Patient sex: M
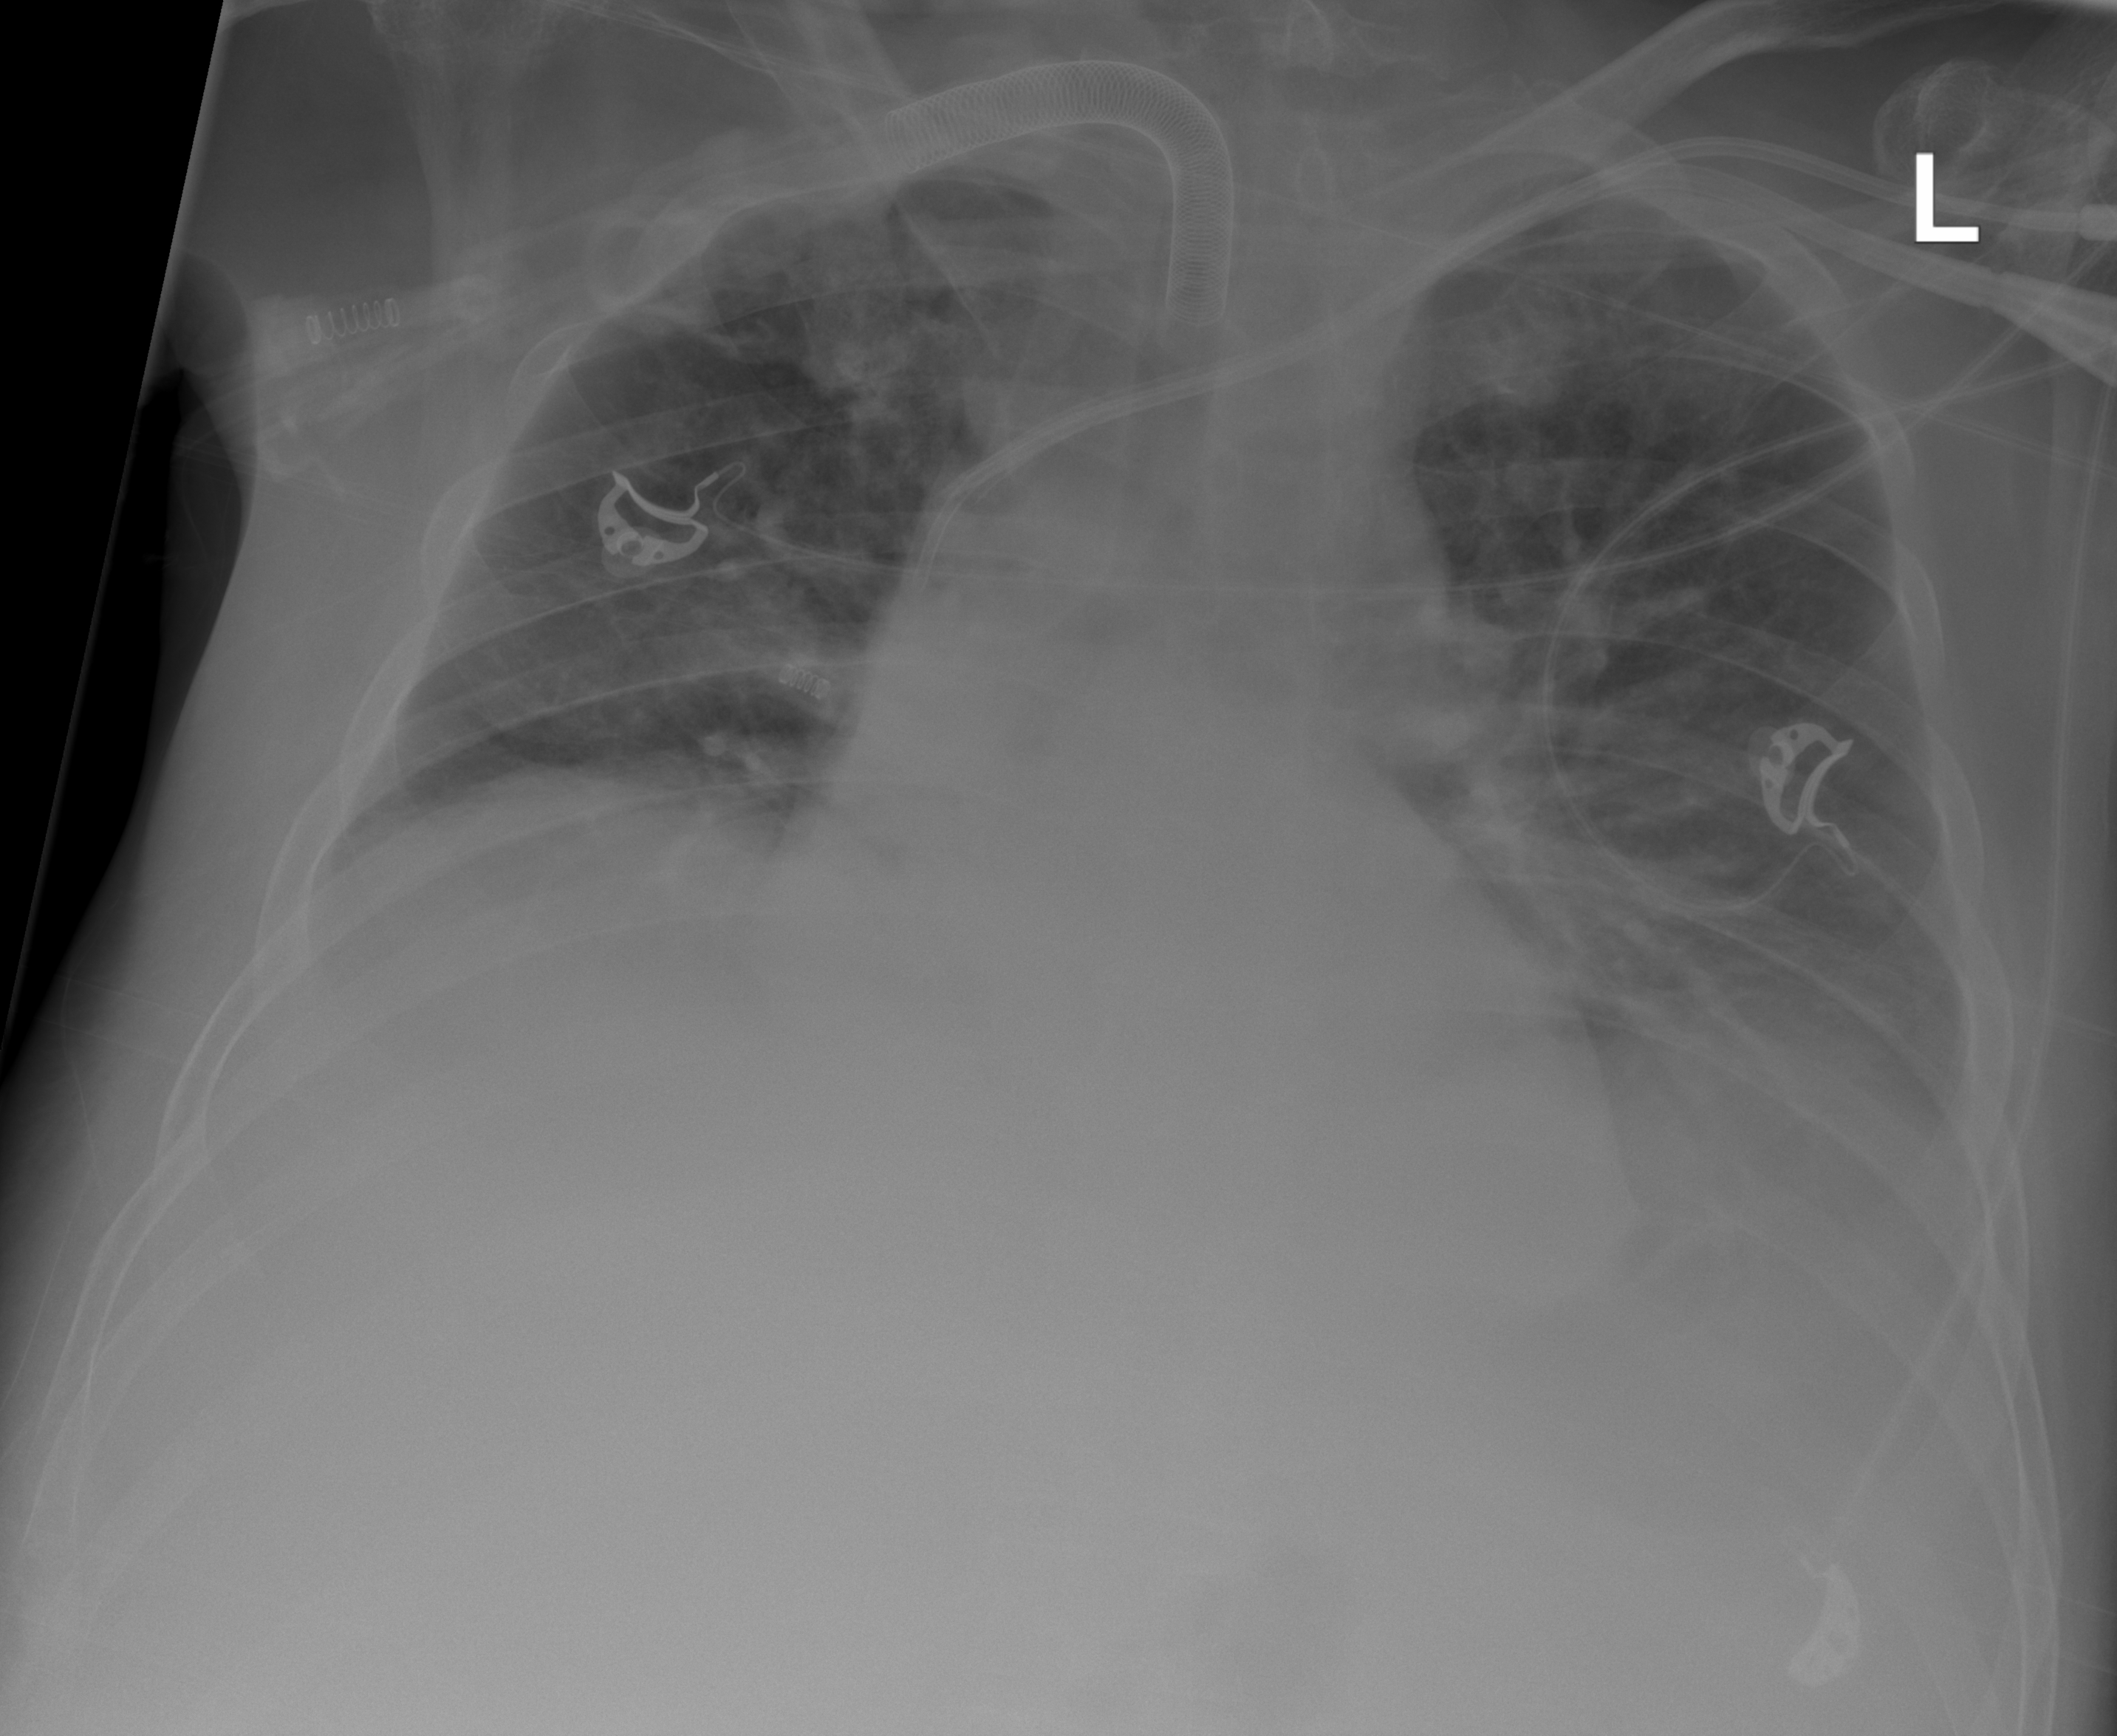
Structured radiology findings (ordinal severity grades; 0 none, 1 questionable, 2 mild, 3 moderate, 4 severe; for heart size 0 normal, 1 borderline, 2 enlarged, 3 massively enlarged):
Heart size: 2
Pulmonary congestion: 0
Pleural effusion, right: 0
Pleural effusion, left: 2
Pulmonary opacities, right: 0
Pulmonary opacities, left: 0
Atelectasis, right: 2
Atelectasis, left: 2